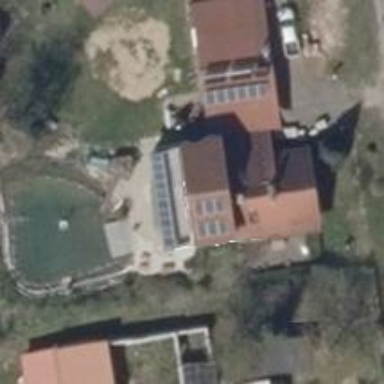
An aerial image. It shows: Small solar photovoltaic panel generator is producing electricity.